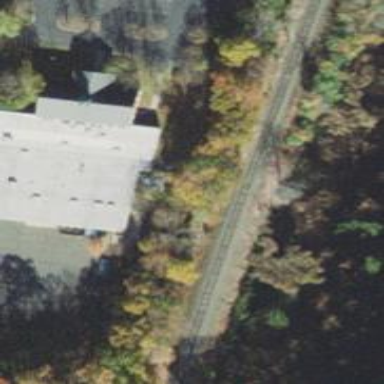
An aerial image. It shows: Railway track.